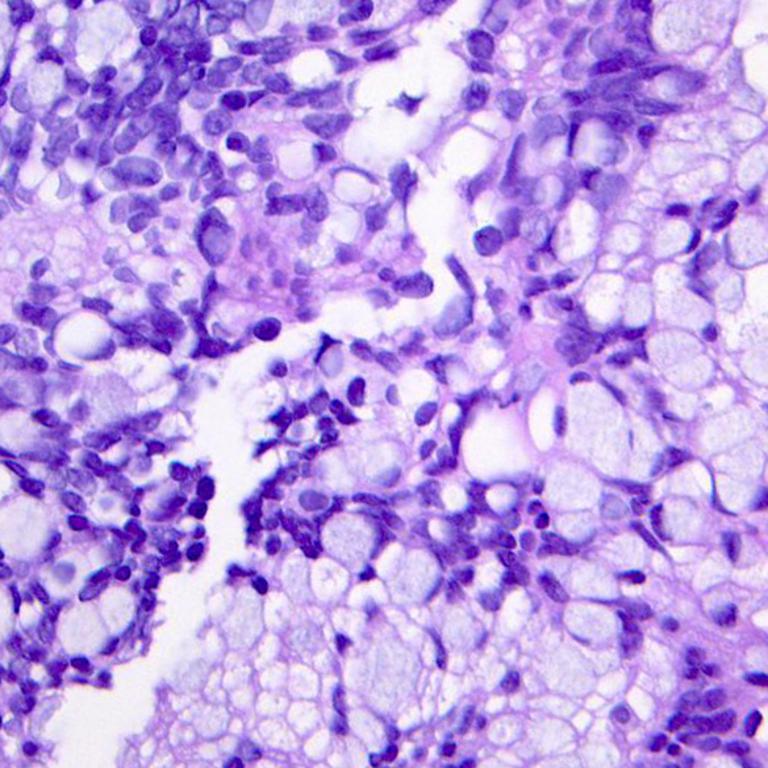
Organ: colon
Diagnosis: adenocarcinomas